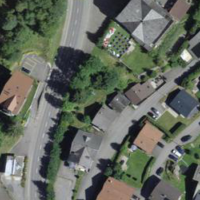
EUNIS habitat code: 54
Species observed at this site:
Prunella collaris